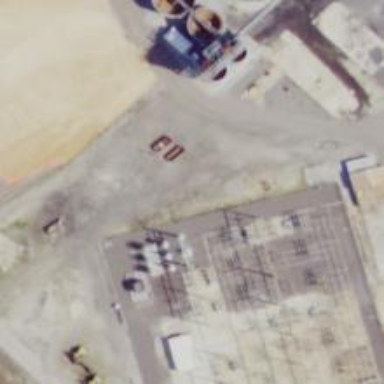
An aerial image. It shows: Switch for power supply.